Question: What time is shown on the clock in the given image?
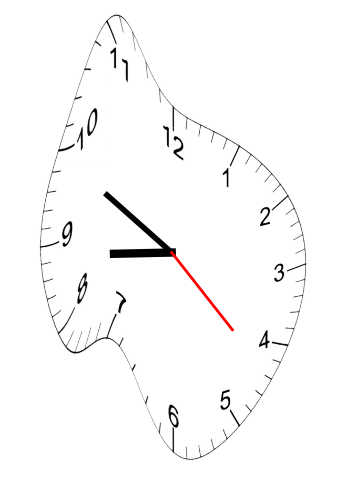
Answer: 08:49:22